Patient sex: M
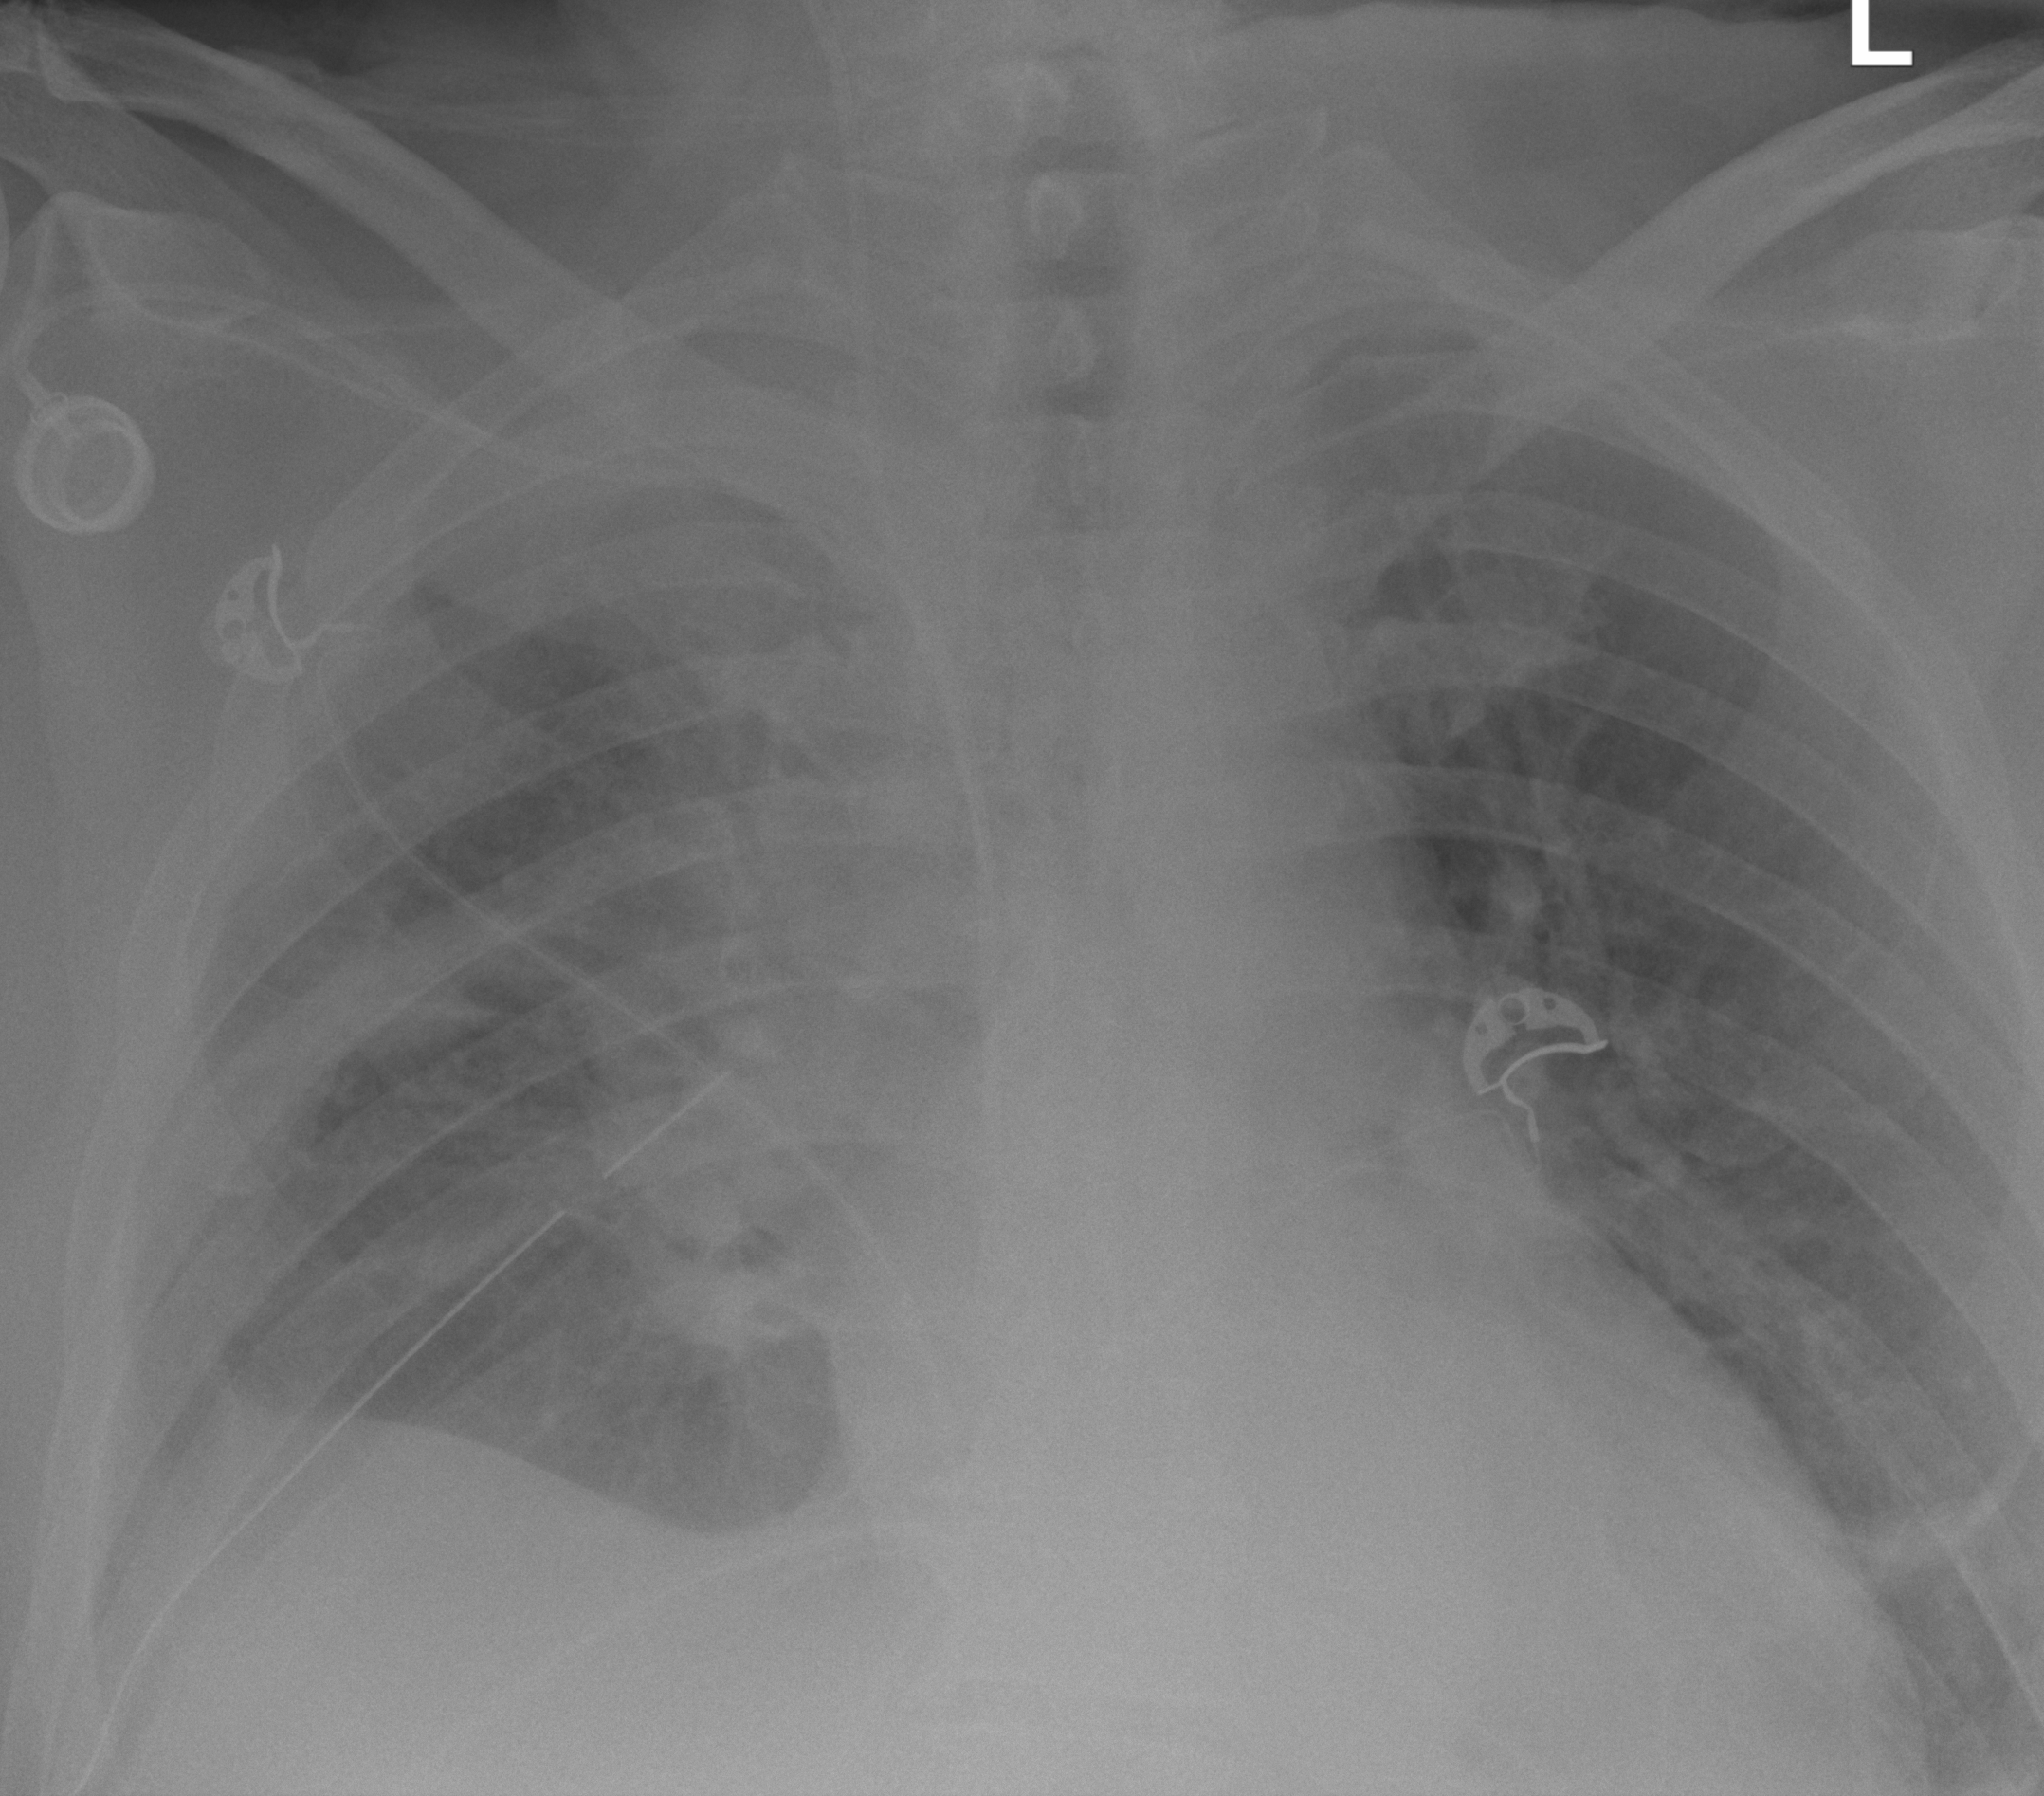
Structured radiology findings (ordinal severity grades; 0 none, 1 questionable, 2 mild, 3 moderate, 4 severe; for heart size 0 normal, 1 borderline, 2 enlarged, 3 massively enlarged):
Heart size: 1
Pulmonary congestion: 0
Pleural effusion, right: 2
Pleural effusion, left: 2
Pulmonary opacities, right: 2
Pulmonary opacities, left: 2
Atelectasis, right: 2
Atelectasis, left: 2